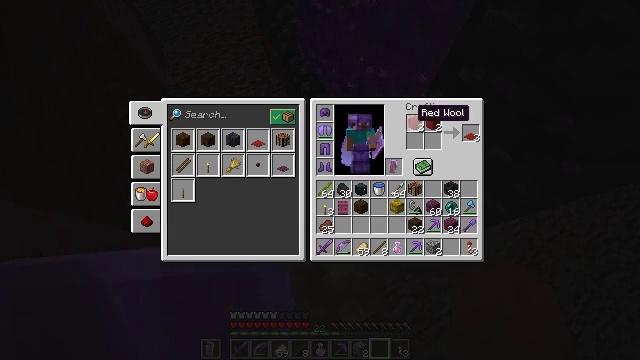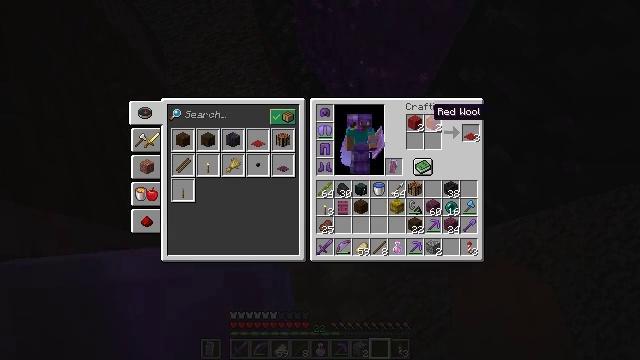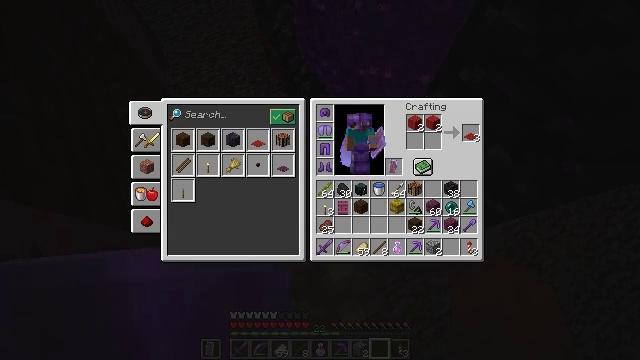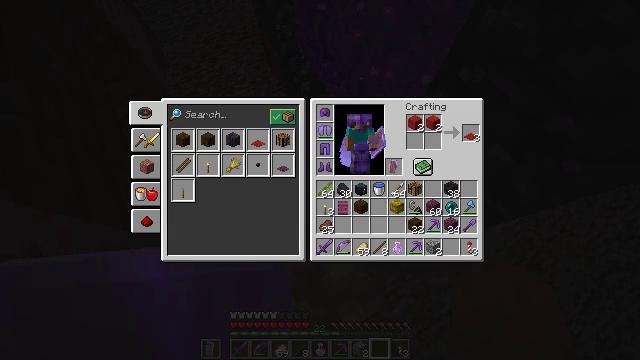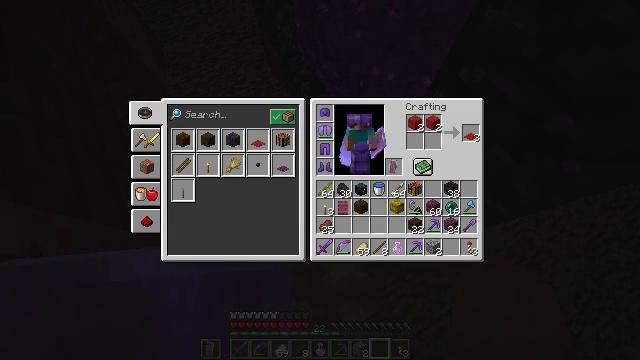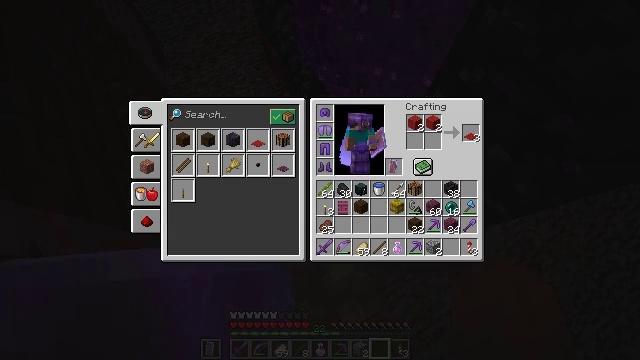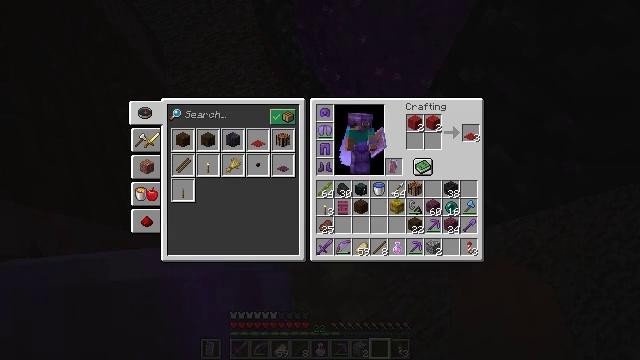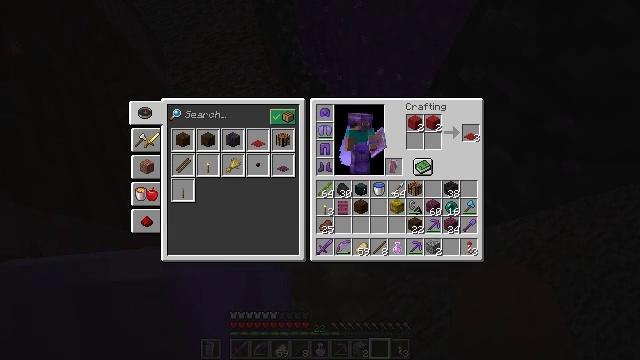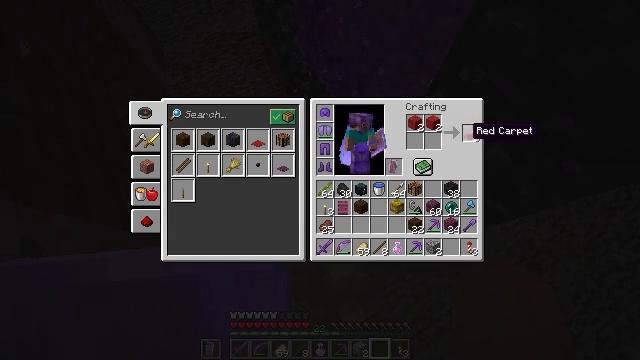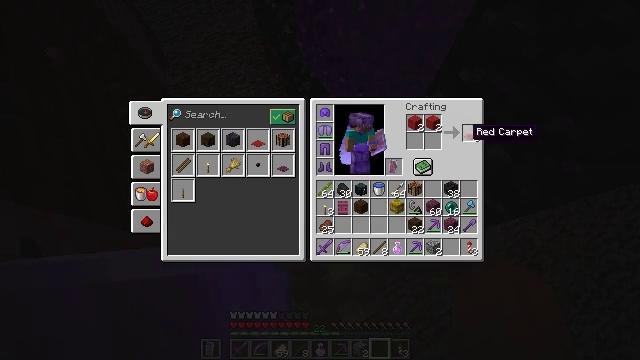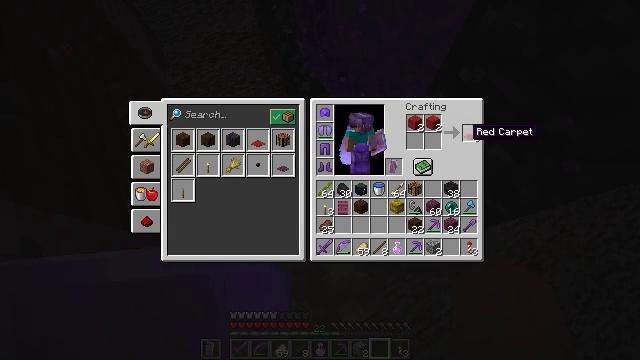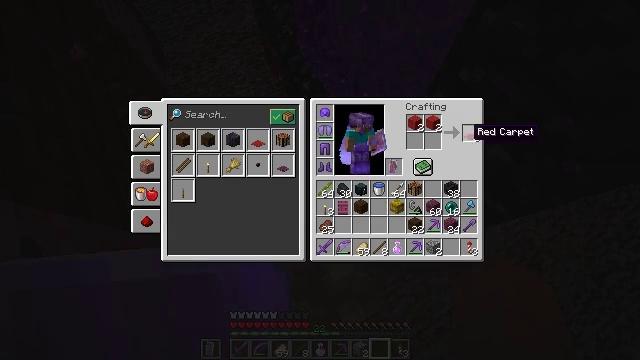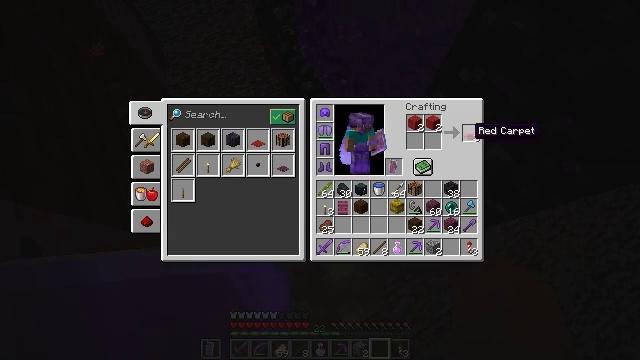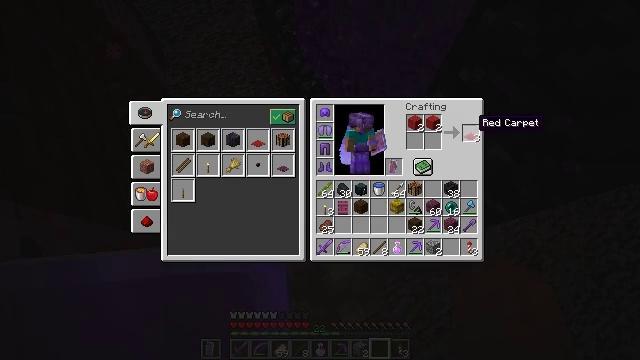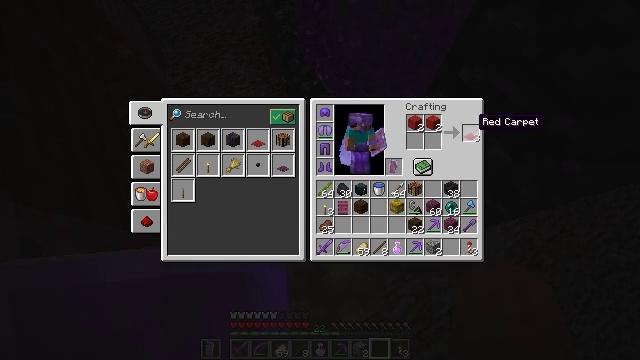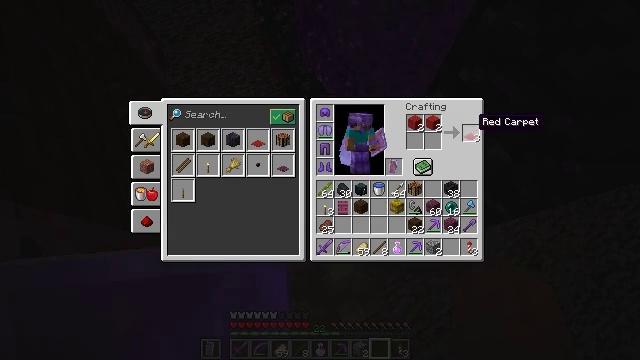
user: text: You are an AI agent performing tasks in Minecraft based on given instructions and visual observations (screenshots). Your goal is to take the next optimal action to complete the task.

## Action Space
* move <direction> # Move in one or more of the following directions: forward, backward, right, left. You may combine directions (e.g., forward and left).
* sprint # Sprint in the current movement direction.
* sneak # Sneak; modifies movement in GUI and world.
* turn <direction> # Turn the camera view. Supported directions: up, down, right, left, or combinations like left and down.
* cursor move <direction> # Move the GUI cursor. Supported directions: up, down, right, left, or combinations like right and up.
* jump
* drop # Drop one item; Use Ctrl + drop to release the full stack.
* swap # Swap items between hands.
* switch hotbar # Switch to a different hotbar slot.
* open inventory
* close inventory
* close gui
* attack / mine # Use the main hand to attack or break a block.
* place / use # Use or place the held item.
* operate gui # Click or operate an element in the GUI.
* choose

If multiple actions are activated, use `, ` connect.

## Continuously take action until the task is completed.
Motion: motion action
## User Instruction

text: craft item red carpet
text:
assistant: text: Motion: sneak, turn right
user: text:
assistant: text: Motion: sneak, turn right
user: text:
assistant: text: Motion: sneak
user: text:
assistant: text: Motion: sneak, turn right
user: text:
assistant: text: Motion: sneak
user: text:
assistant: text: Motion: sneak
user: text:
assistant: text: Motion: sneak
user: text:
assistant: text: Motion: sneak, turn right and down
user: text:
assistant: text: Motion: sneak
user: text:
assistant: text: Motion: sneak
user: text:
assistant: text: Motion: sneak
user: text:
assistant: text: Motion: sneak
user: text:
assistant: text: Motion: sneak, turn up
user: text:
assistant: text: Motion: sneak
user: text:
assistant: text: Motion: sneak
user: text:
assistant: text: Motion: sneak, attack / mine
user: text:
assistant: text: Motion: sneak, attack / mine
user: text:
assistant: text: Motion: sneak, attack / mine
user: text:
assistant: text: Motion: sneak, attack / mine
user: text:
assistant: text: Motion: sneak, attack / mine
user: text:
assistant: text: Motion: sneak, attack / mine